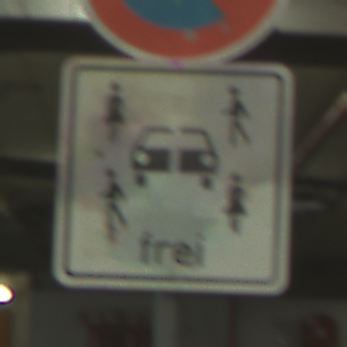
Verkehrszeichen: CarsharingfahrzeugeFrei
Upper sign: EingeschraenktesHalteverbot
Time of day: NotSpecified
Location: Indoor (Special)
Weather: NotSpecified
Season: NotSpecified
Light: Artificial